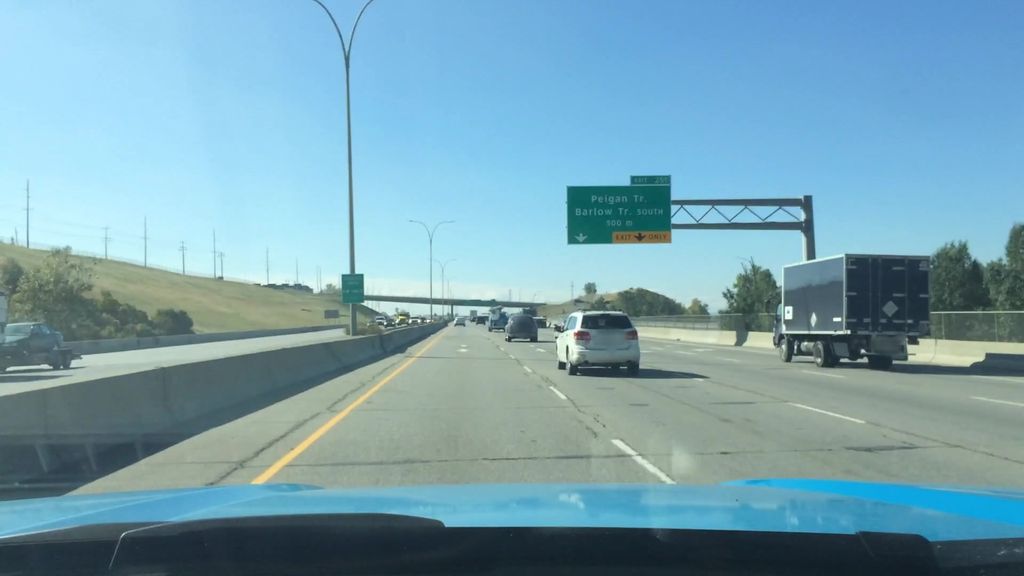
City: calgary